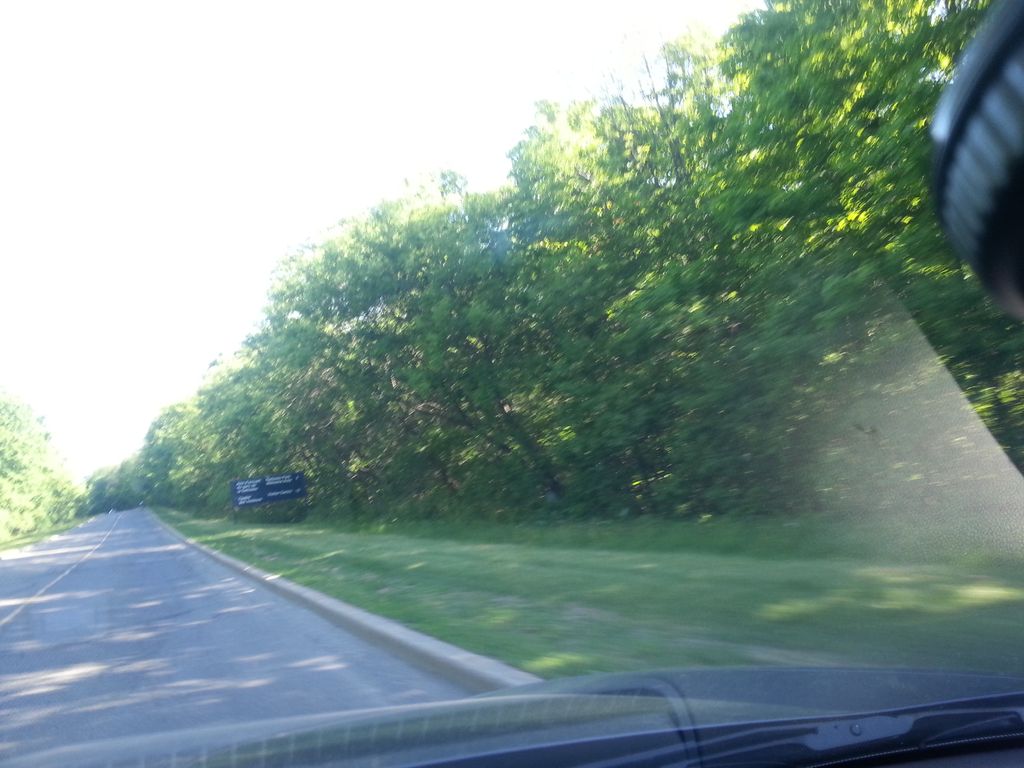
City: ottawa-gatineau